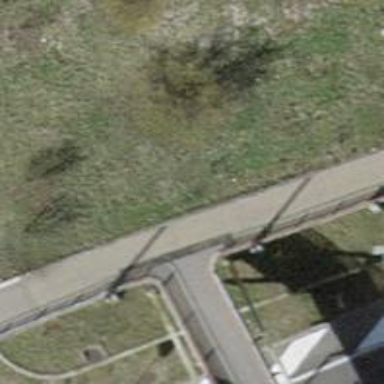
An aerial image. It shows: Asphalt path on arched bridge.